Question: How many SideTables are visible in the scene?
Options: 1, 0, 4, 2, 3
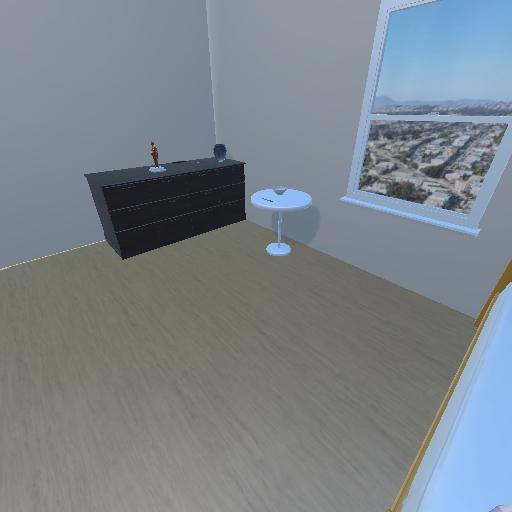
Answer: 1